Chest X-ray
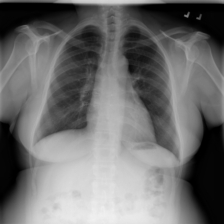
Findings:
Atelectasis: negative
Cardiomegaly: negative
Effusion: negative
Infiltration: negative
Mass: negative
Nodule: negative
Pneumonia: negative
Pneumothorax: negative
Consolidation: negative
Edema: negative
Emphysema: negative
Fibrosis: negative
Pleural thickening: negative
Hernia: negative